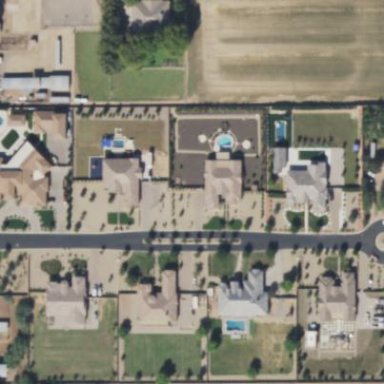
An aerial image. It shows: Gated residential area.